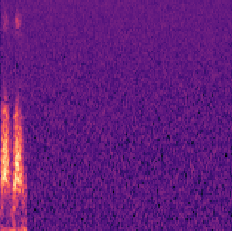
Sound class: Dog